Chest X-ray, PA view. Patient: 62 years old, sex M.
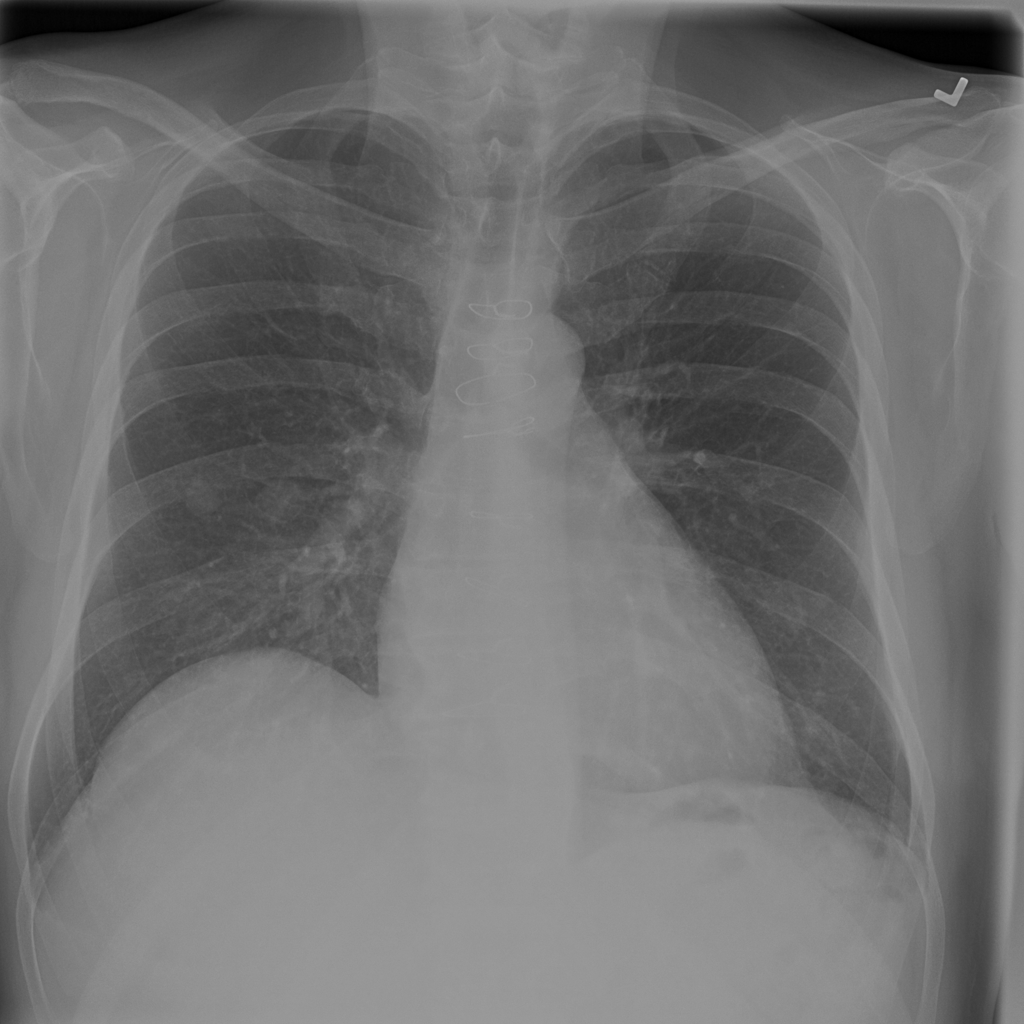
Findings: Nodule